Field crop: tomato
Growth stage: 1
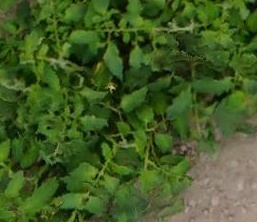
Species: tomato